Aerial crown-view tile of a tropical tree (Barro Colorado Island, Panama), acquired 20250915:
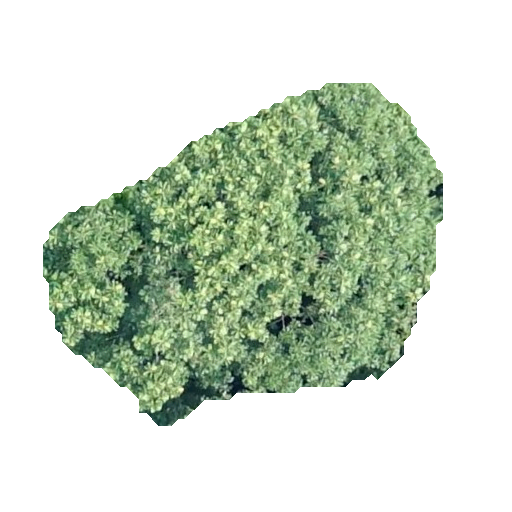
Species: Dipteryx oleifera
GBIF accepted scientific name: Dipteryx oleifera
Crown area: 133.543 m²